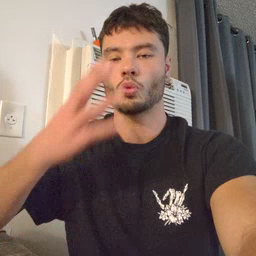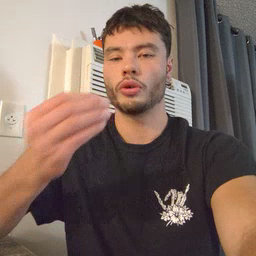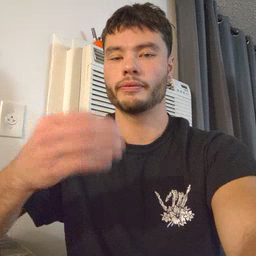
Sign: wolf